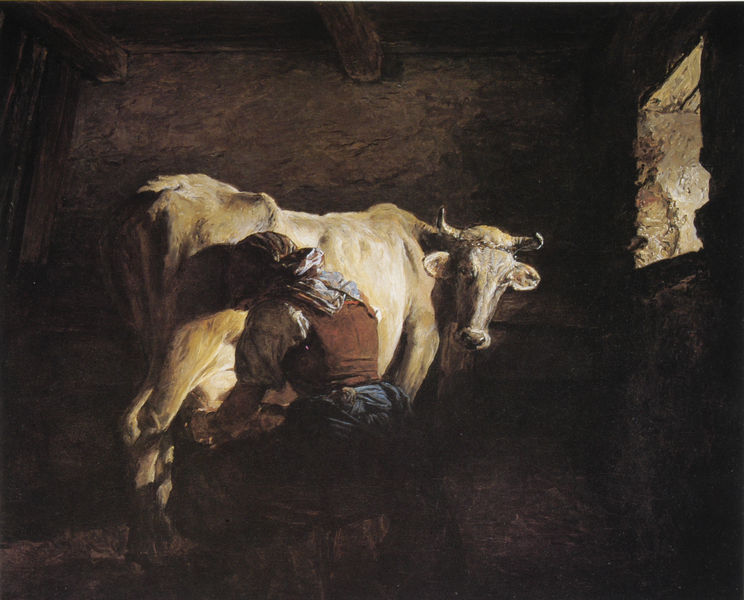
Titel: Bäuerin eine Kuh melkend "Eine Bäuerin,die Kuh melkend"
Künstler: Ferdinand Georg Waldmüller
Standort: Schweinfurt
Institution: Sammlung Georg Schäfer
Schlagwörter: blau, dunkel, fuß, gemälde, kopf, schatten, weiß, gelb, ocker, sitzen, braun, fenster, frankreich, frau, grau, hell, holz, licht, nase, rücken, stirn, stroh, szene, blick, rot, tier, tuch, malerei, rock, hemd, wand, arm, augen, bluse, stein, horn, innenraum, öl, kühe, natur, vieh, sonne, boden, haare, interieur, realismus, decke, gebeugt, höhle, kontrast, ohren, rosa, schulter, arbeit, bauern, genre, landleben, stilleben, beine, fell, huf, schwanz, schürze, bein, magd, düster, genrebild, mieder, bäuerin, lehm, warm, mauer, farbe, kuh, rind, bauernhof, idylle, beleuchtung, drehen, hocker, schemel, romantik, blue, hat, red, stool, white, window, black, dark, female, painting, sitting, wall, woman, yellow, kopftuch, maid, oil painting, servant, balken, brown, lichteinfall, bauch, weste, bauer, unten, scheune, milch, hell-dunkel, leinwand, tracht, kontraste, wood, putz, weiße, schnauze, hüfte, stone, maul, girl, house, nature, stall, sun, village, fachwerk, landwirtschaft, baroque, naturalistisch, euter, hörner, melken, melkerin, light, eimer, armut, drehung, ochse, stier, stahl, shadow, scarf, bräunlich, bund, bäuerlich, flamen, münchner schule, bauernszene, bäurin, eutr, gehörn, gewendet, hell dunkel kontrast, kuhstall, milchmagd, mühe, stallarbeit, stallung, stuch, tierhaltung, viehstall, human, arms, pastoral, ceiling, animal, flandern, cattle, cow, farm, farmer, stable, yello, cottage, bandana, bull, horns, goat, sheep, dawn, contrast, lightning, poor, barn, beams, sepia, melden, hay, straw, pain, stal, melcken, ugly, early, morning, inside, melkend, chiaroscuro, 18. jahrhundert, milk, tenebrism, capture, artwork, udder, ohrring, hprner, ambre, milking, miedeer, milkmaid, lght, miling, mädchen mit dem perlenohrring, utter, wanam, rosa bonheur, rafter